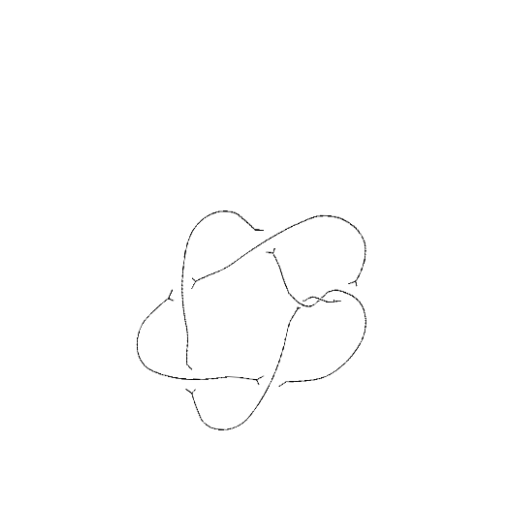
Crossing number: 7